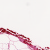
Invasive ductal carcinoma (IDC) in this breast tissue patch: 0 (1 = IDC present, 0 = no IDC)